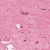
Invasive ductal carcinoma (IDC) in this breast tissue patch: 0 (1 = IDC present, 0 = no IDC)